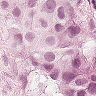
Metastatic tissue present: yes